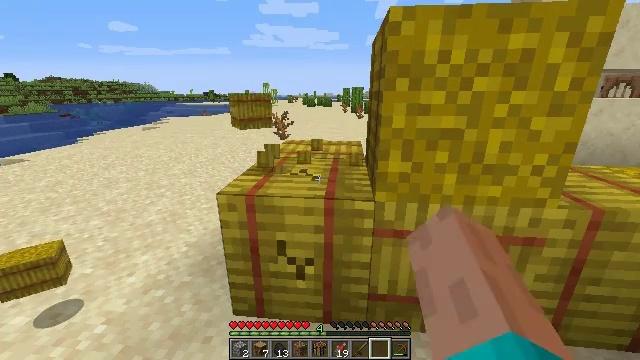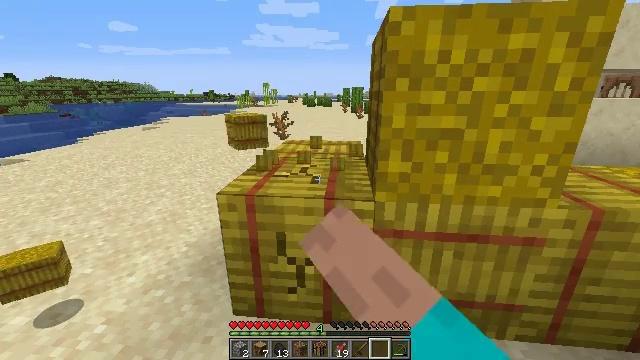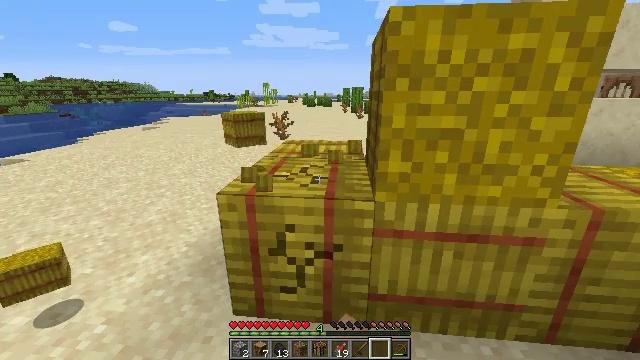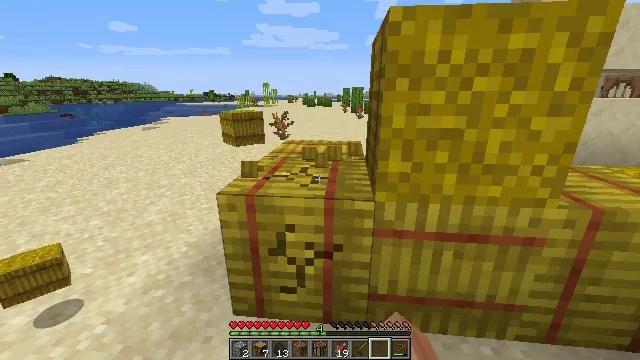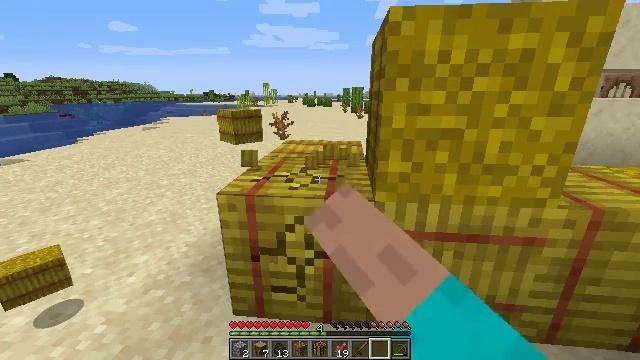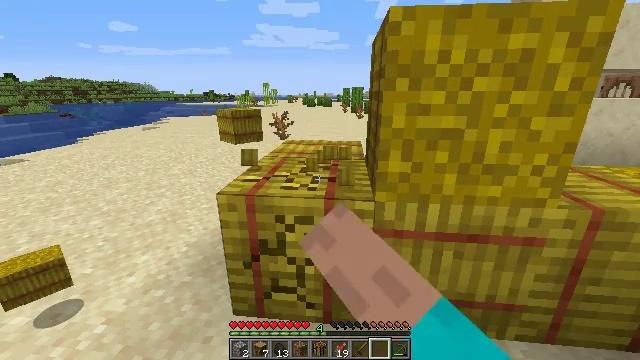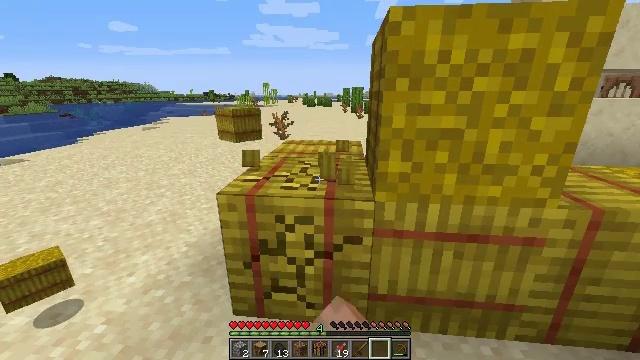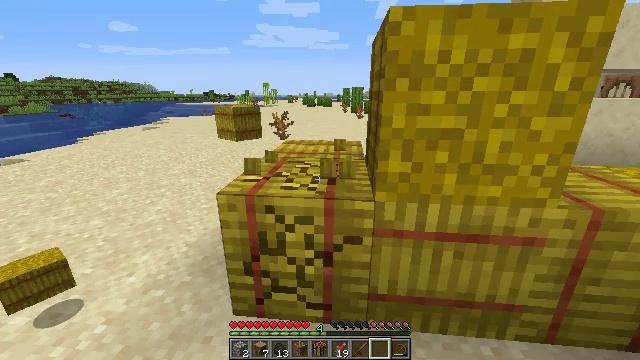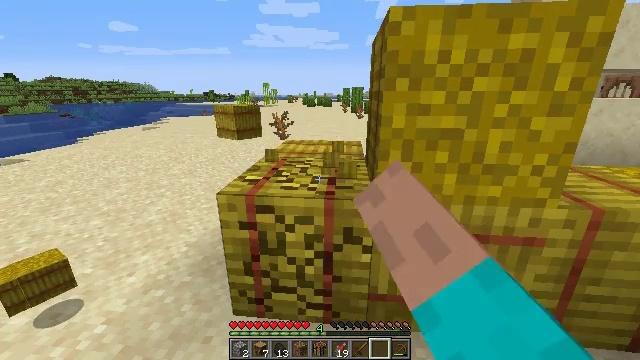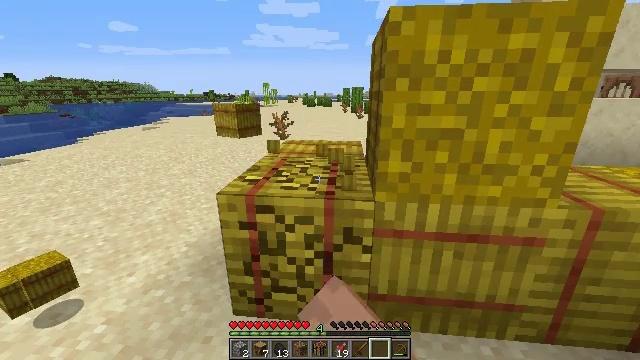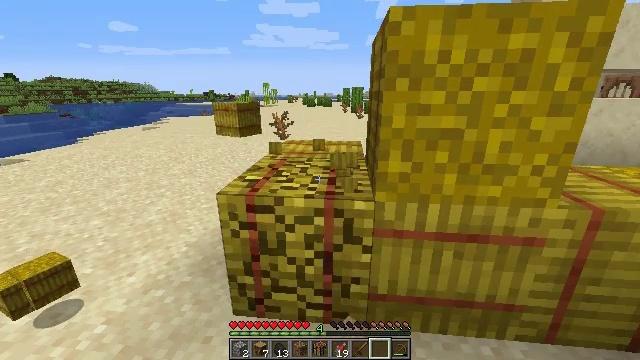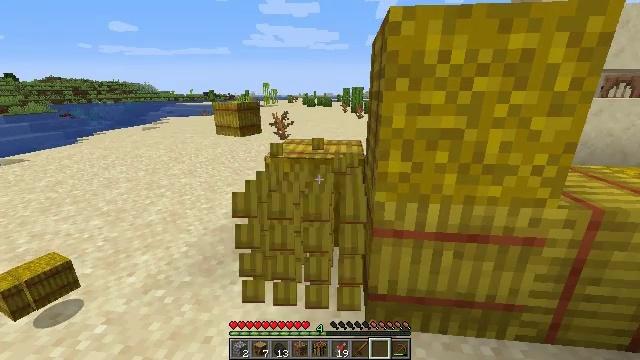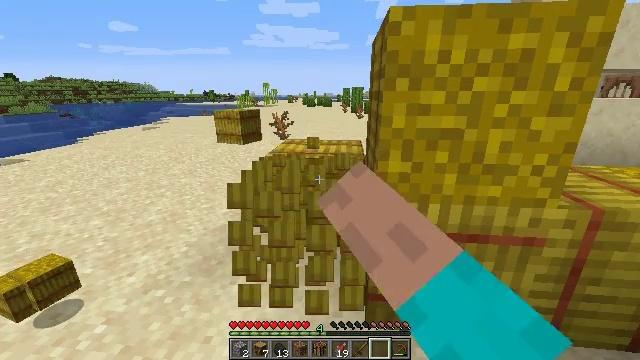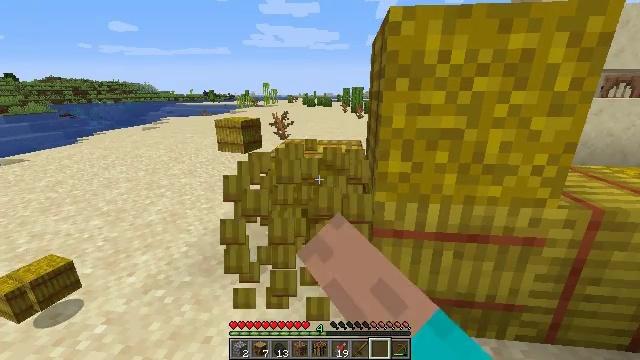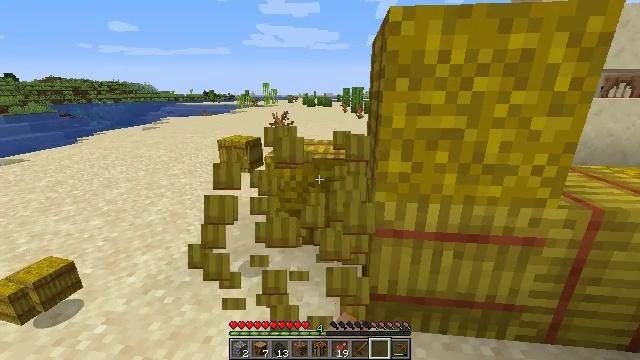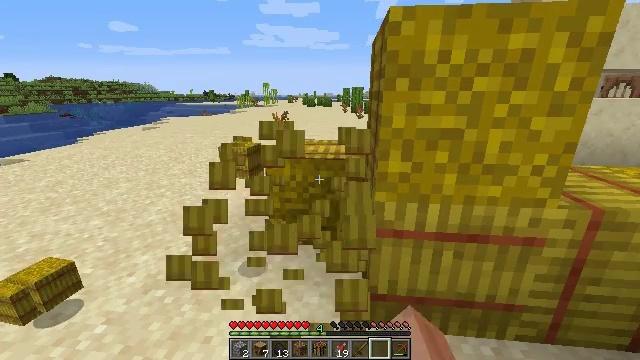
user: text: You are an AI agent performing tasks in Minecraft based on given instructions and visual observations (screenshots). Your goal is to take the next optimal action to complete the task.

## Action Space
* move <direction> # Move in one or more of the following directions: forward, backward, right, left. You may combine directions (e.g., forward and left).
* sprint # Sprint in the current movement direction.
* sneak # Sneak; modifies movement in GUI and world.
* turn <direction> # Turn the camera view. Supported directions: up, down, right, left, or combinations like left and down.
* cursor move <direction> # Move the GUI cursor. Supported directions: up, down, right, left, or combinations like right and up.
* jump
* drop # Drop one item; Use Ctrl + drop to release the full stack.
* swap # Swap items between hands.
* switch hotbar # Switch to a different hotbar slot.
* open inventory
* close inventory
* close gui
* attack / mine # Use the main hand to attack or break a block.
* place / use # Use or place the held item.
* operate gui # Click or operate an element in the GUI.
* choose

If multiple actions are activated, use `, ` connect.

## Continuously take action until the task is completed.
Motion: motion action
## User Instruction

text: Gather hay blocks from the farm.
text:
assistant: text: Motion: attack / mine
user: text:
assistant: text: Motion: attack / mine
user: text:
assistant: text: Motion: attack / mine
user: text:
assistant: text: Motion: attack / mine
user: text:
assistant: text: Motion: attack / mine
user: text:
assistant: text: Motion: attack / mine
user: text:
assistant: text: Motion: attack / mine
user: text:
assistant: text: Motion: attack / mine
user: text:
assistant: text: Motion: attack / mine
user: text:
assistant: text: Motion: attack / mine
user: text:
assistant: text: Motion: attack / mine
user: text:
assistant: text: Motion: attack / mine
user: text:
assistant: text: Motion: attack / mine
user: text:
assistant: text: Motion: attack / mine
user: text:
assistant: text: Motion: attack / mine
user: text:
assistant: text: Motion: attack / mine
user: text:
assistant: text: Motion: attack / mine
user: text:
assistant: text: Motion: attack / mine
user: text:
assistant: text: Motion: attack / mine
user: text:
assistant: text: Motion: turn right, attack / mine
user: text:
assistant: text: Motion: turn right, attack / mine
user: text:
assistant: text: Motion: turn right and up, attack / mine
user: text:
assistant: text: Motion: turn right, attack / mine
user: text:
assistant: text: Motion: turn right and up, attack / mine
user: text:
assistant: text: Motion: turn right and up, attack / mine
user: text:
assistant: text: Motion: turn right, attack / mine
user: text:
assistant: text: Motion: attack / mine
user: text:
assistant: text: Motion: attack / mine
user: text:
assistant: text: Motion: attack / mine
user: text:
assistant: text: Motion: attack / mine